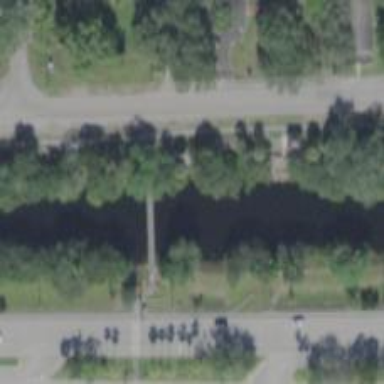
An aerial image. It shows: Footway on bridge.